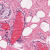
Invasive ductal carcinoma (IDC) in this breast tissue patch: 0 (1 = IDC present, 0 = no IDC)